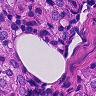
Metastatic tissue present: yes